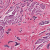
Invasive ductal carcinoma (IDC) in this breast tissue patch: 0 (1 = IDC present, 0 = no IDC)